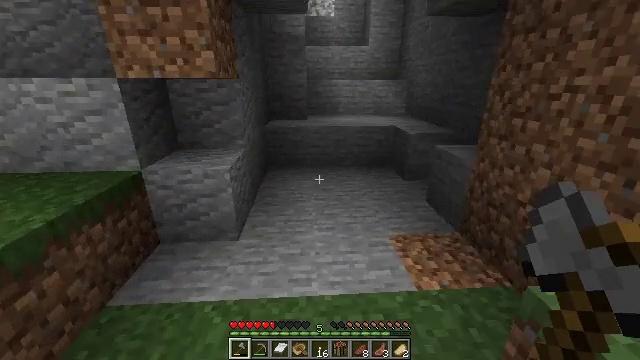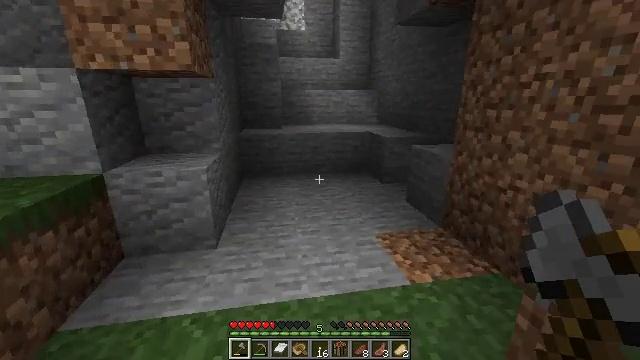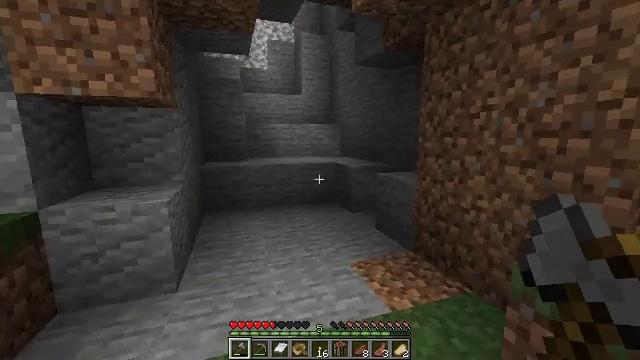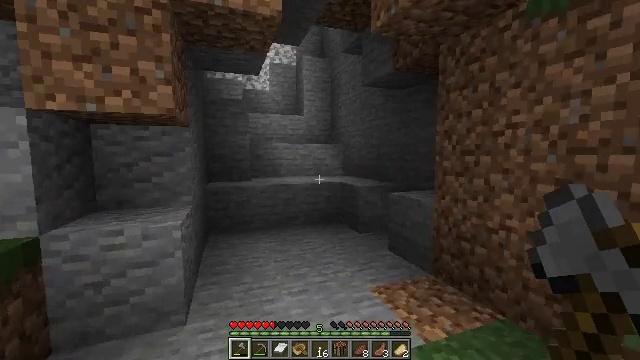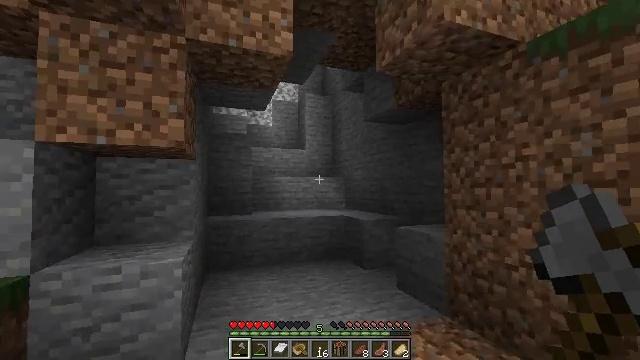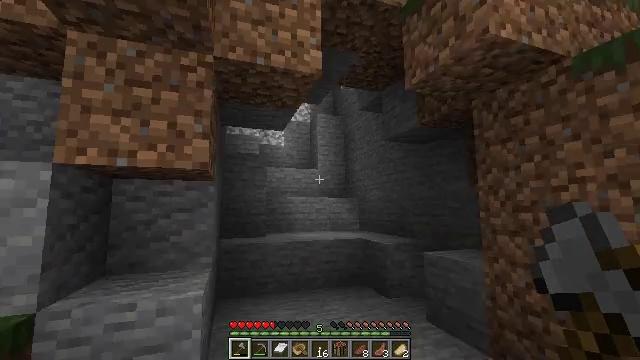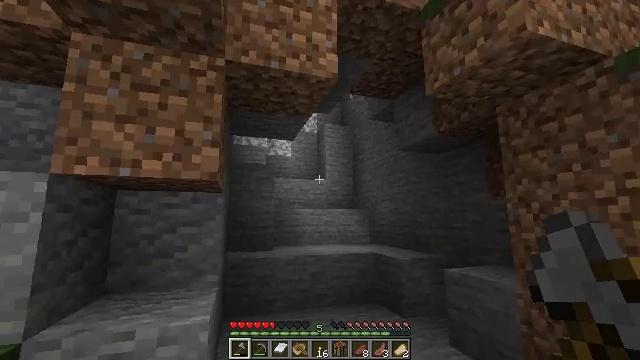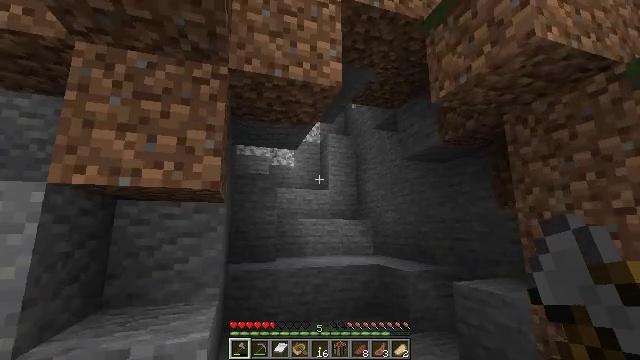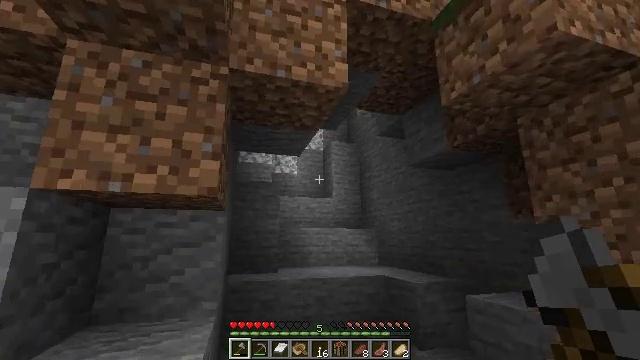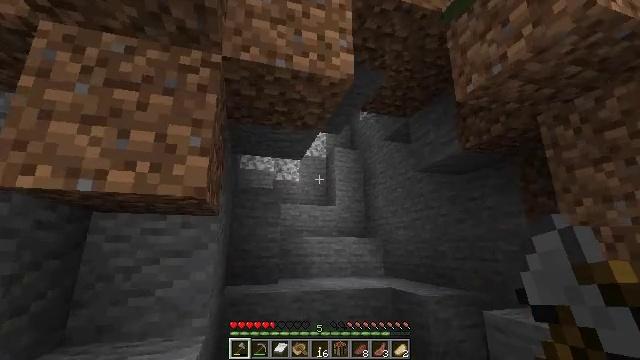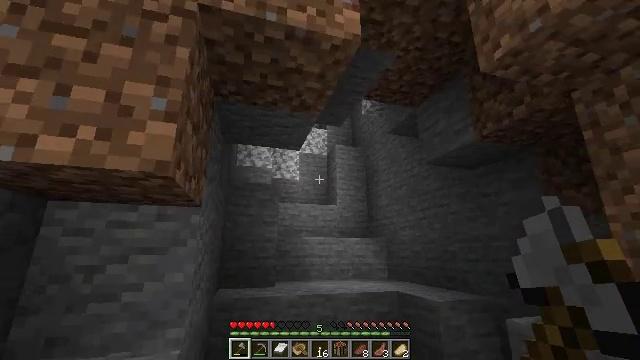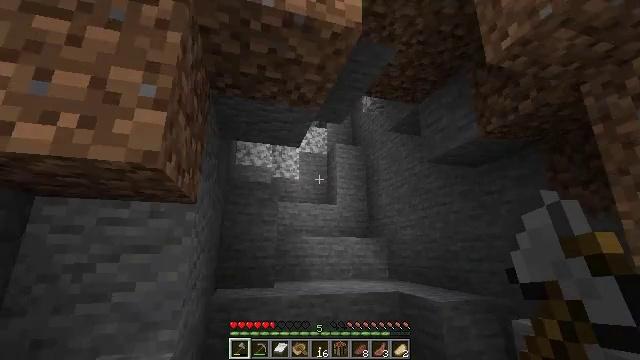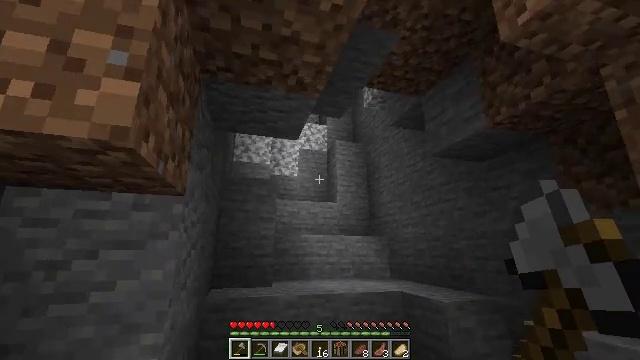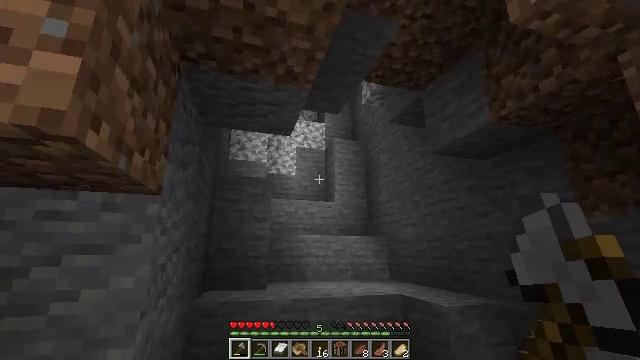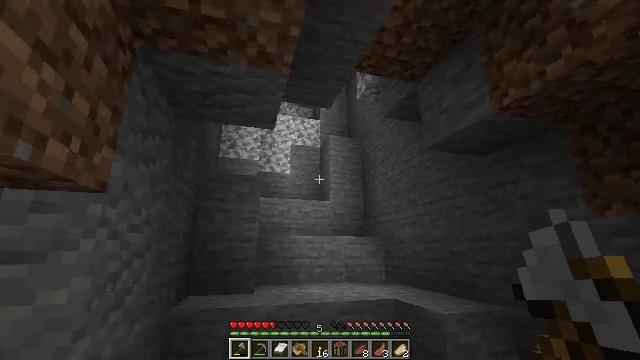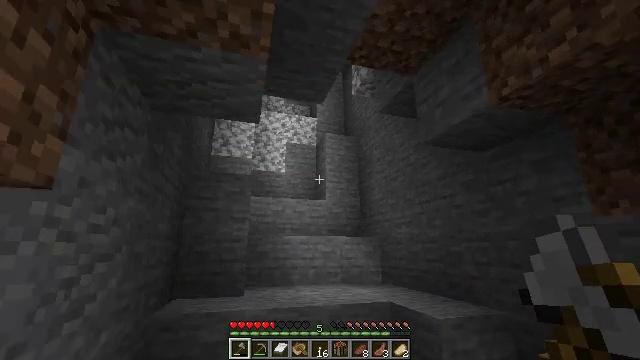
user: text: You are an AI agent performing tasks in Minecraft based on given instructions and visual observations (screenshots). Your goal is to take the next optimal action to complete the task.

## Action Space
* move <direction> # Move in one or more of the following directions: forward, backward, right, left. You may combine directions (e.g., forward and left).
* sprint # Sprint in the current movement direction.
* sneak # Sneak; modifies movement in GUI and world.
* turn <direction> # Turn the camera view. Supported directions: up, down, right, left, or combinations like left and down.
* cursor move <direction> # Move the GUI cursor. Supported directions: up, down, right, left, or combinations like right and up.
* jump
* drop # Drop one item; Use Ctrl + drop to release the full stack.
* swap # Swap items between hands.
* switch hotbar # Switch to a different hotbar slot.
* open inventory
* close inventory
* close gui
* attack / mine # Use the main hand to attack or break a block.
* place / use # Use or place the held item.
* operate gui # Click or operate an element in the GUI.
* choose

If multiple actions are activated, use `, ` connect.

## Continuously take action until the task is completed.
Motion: motion action
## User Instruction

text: Harvest sugar cane from the plant.
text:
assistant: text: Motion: move forward and move left, turn right and up
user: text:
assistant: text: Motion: move forward and move left, turn right and up
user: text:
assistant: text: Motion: move forward and move left, turn right and up
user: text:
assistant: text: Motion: move forward and move left, turn up
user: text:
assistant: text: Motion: move forward and move left, turn left and up
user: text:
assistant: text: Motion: move forward, turn left and up
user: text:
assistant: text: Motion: move forward, turn up
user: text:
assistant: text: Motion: move forward, turn up
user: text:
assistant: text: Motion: move forward, turn up
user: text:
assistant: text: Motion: move forward
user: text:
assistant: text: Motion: move forward
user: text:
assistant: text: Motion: move forward and move right
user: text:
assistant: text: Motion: move forward and move right
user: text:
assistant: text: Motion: move forward and move right
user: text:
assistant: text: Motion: move forward and move right
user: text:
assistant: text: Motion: move forward and move right, turn up
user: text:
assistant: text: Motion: move forward and move right, turn up
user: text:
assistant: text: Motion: move forward and move right
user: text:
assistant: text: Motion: move forward and move right
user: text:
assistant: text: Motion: move forward and move right, turn left and up
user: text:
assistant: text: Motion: move forward and move right, turn left
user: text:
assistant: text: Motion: move forward, turn left and up
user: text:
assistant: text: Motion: move forward, turn left and up
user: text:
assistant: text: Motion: move forward, turn left and up
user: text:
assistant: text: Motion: move forward, turn left and up
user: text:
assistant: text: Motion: move forward, turn left and up
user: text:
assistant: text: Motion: move forward, turn left and up
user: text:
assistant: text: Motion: move forward
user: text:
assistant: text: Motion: move forward and move right, turn left and up
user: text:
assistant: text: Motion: move forward and move right, turn left and up